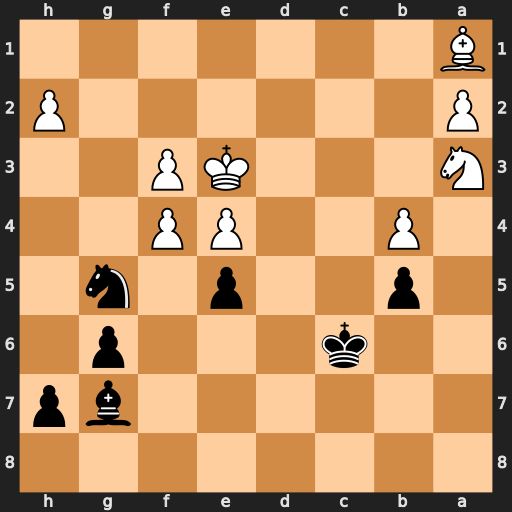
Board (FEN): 8/6bp/2k3p1/1p2p1n1/1P2PP2/N3KP2/P6P/B7
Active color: b
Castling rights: -
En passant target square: -
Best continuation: exf4+ Kxf4 Ne6+ Kg3 Bxa1